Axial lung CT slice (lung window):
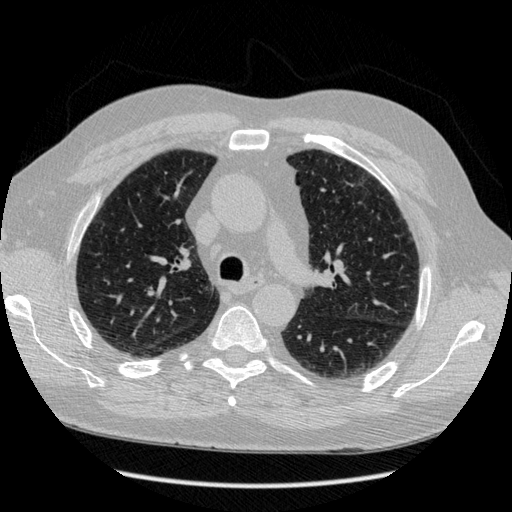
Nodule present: no